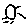
Label: sun